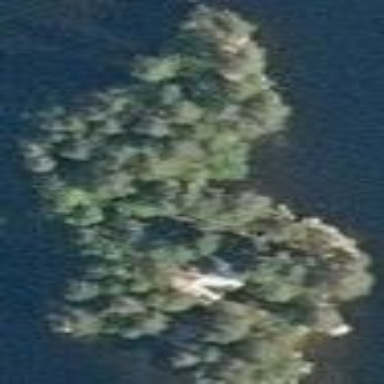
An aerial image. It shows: Image showing island.